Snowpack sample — Loveland Pass, Silver Plume, Colorado, USA (12/14/25, 10:50 AM MST)
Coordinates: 39.664, -105.882
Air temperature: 36 °F
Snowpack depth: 67 cm
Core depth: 10 cm
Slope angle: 6°, slope face: 326°
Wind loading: low
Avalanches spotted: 0
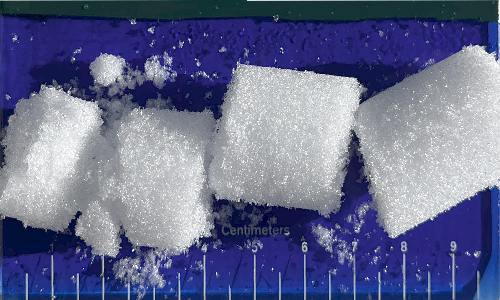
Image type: core
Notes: No avalanches spotted, very late start to the season with minimal snowpack